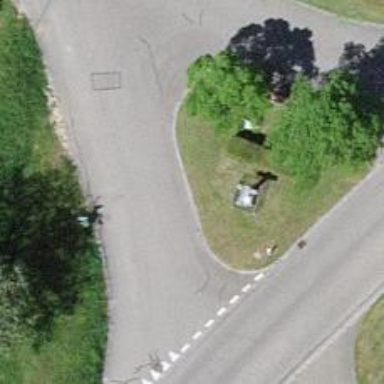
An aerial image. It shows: Historic wayside cross.